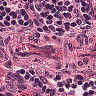
Metastatic tissue present: no